Field crop: tomato
Growth stage: 1
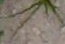
Species: cyperus